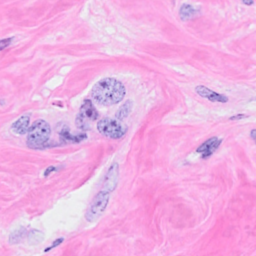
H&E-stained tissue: Breast